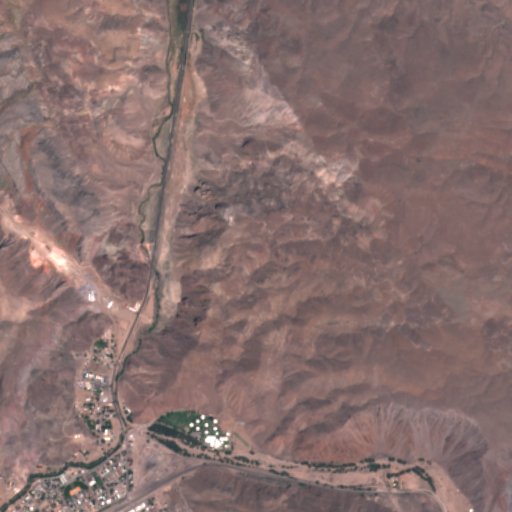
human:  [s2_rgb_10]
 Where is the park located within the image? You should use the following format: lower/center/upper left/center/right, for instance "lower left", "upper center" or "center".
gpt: The park is located in the lower left of the image.
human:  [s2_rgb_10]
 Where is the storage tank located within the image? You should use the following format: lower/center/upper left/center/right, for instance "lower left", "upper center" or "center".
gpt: The storage tank is located in the lower left of the image.
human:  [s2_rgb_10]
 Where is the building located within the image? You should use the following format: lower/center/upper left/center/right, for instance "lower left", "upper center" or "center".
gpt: The building is located in the lower left of the image.
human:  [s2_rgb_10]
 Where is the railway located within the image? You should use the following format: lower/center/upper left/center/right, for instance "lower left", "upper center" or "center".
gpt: The railway is located in the lower of the image.
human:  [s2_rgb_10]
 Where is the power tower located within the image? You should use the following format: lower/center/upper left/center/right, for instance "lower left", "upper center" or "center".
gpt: There is no power tower in the image.